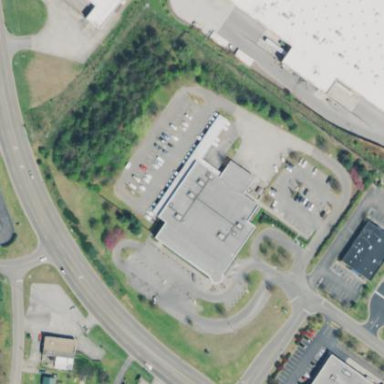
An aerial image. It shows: Office building housing post office.